Question: '''
private void ProdutoCB(ComboBox cb)
{
ConnectarDB();
var listaProdutos = new List<string>();
SQLiteCommand com = new SQLiteCommand("PRAGMA table_info('Produtos');", Conn);
SQLiteDataReader reader = com.ExecuteReader();
while (reader.Read())
{
listaProdutos.Add(reader.GetString(0));
// cb.Items.Add(GetString(0));
}
// cb.DataSource = listaProdutos ;
//cb.Items.Add(listaProdutos);
reader.Close();
Conn.Close();
}
'''
I tried in several ways but I could not, I think the value is coming from CHAR type not STRING

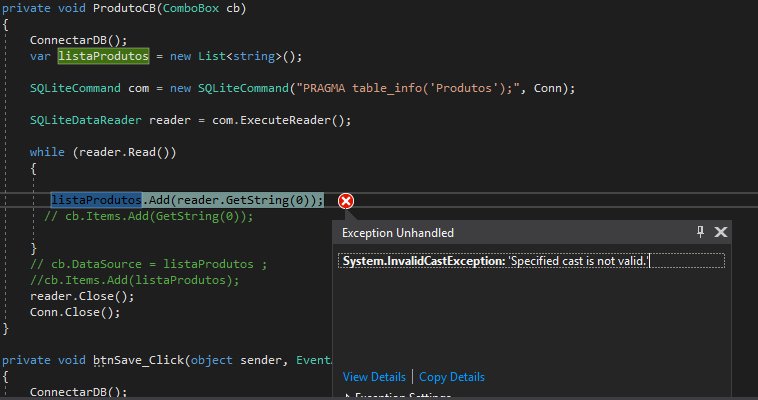
Answer: The first column of the result of <URL> is the column index number.
To get the column name, read the second column ('GetString(1)'), or the column named 'name'.